Question: Below I've got two jQuery selectors.
The first searches for a DOM element within a cached object and then searches its parents, then it seaches the parents (table) for another dom element.
The second (2 lines) searches via the cached element.
'''
$('element', table.setting.body).on('blur focus', table.focus).parents('parent').find('another element').on('click', function); // ex2
$('element', table.setting.body).on('blur focus', function); // ex 1
$('another element', table.setting.body).on('click', function); // ex 1
'''
Which one is faster/best practice?
Ex. 1 would without doubt be faster reffering to jQuery functions, ie. '.hide().animate().show()' but, when is it when searching for DOM elements?

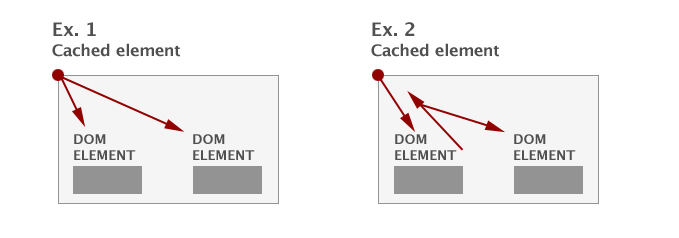
Answer: It looks like you are trying to match different descendants from 'table.setting.body' and perform different tasks on these descendants, without having to specify 'table.setting.body' twice.
You can use <URL> to achieve this. For instance, if 'table.setting.body' is a jQuery object, you can write:
'''
table.setting.body.find("element").on("blur focus", function).end()
.find("another element").on("click", function);
'''
(If 'table.setting.body' is a DOM element, you will have to apply '$()' to it first).
The code above only evaluates the cached object once, performs two calls to 'find()' (slightly faster than your calls to '$()' with a 'context' argument in my experience), two calls to 'on()' (the same as yours) and a single call to 'end()' (which only pops an item off a stack and should be quite fast).